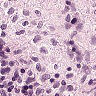
Metastatic tissue present: no